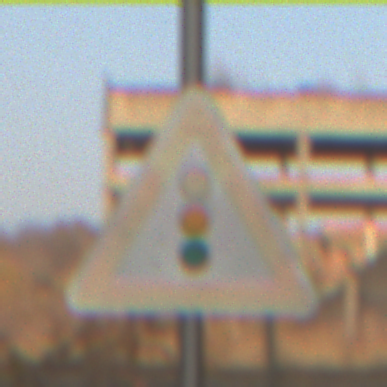
Verkehrszeichen: Lichtzeichenanlage
Umgebung: Roofed, Suburban
Tageszeit: SunriseSunset
Wetter: Clear
Licht: Natural
Jahreszeit: NotSpecified
Kontrast: MediumContrast